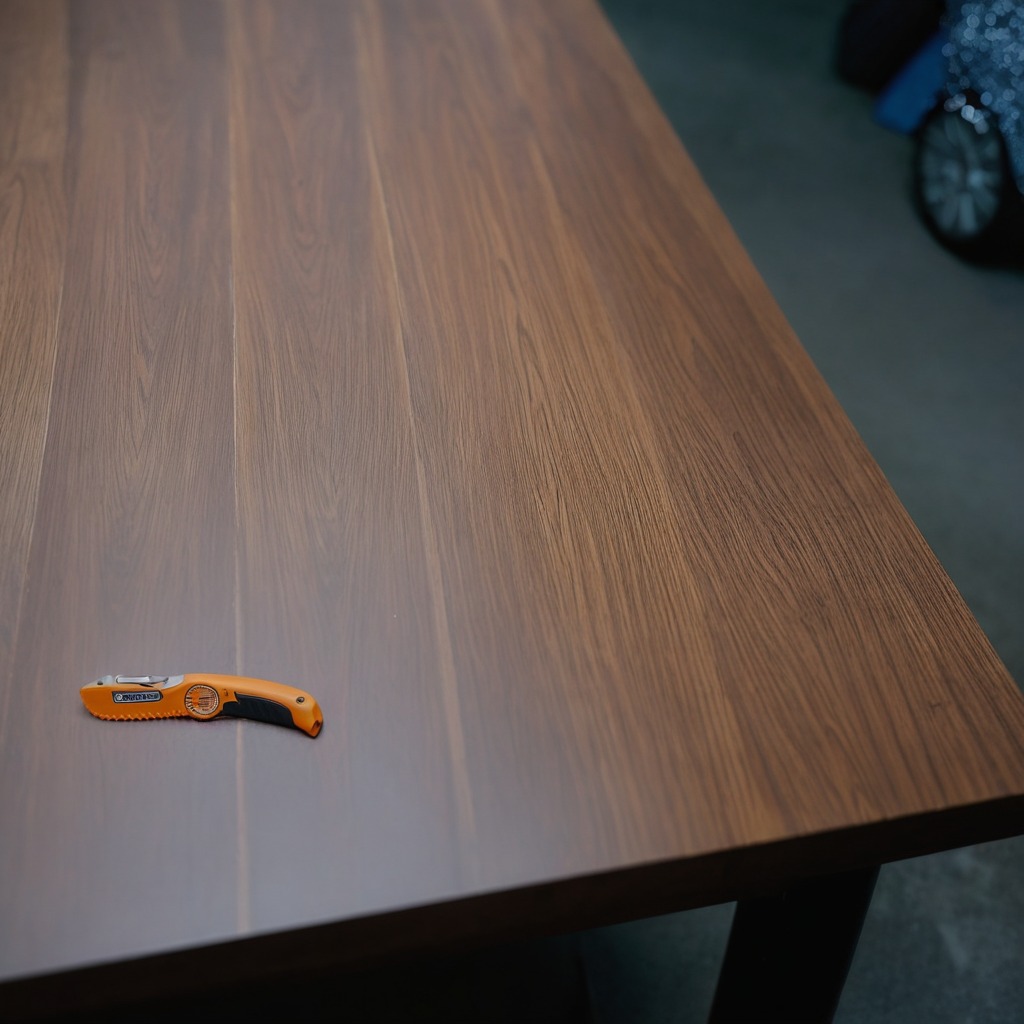
A utility knife lying on a old table with faint burn marks in a small garage at twilight